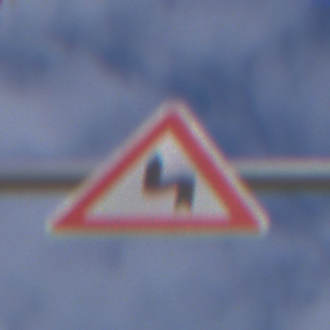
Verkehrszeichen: DoppelkurveZunaechstLinks
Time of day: Midday
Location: Outdoor (Nature)
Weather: PartlyCloudy
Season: NotSpecified
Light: Natural